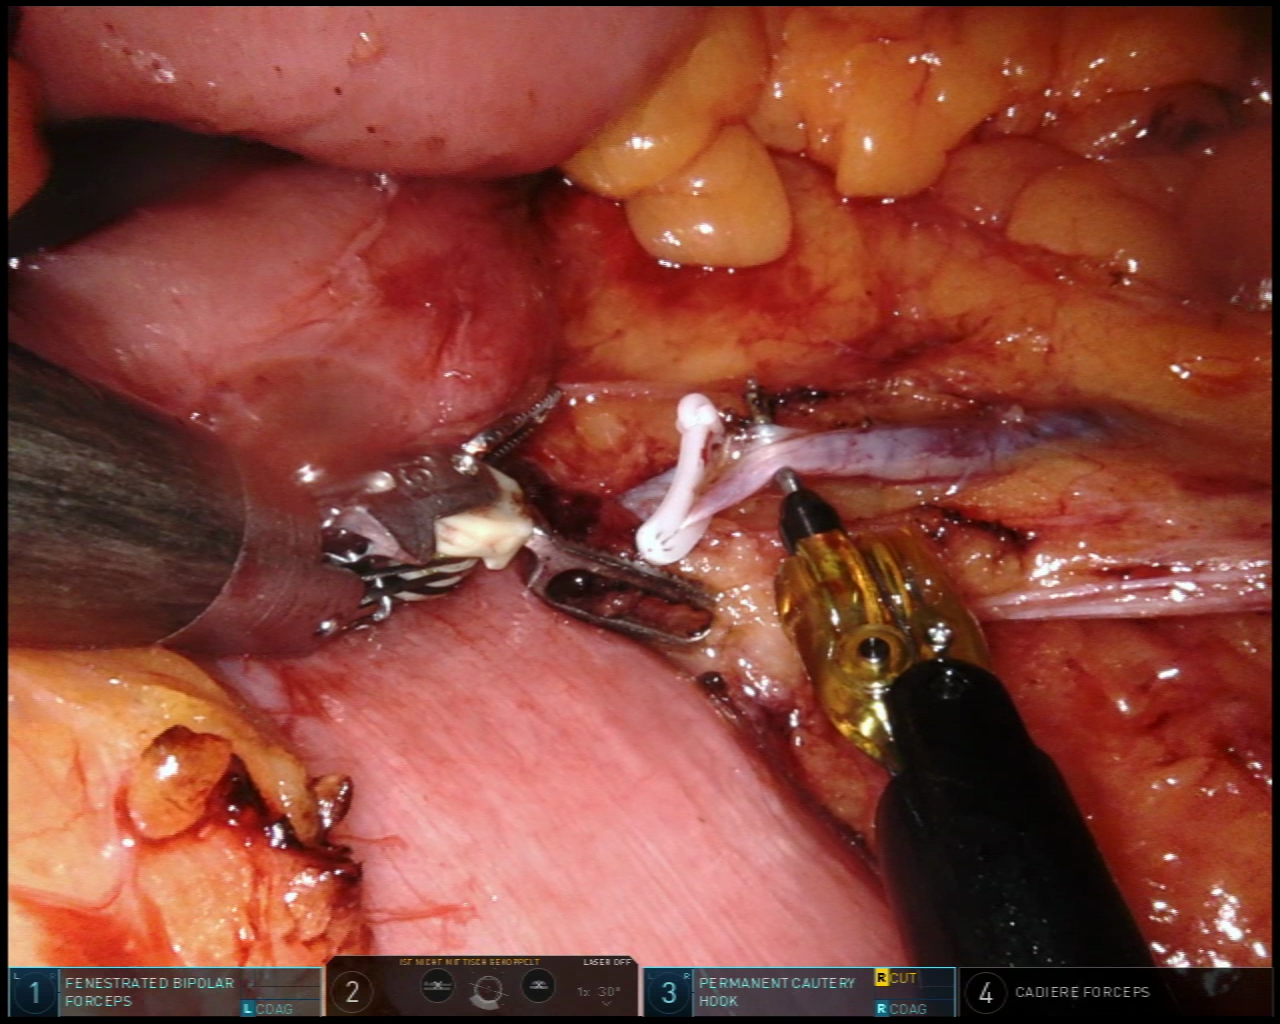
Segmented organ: intestinal_veins
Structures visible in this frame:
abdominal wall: no
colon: yes
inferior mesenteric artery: no
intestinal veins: yes
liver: no
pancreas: no
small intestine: yes
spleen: no
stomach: no
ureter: no
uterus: no
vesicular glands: no